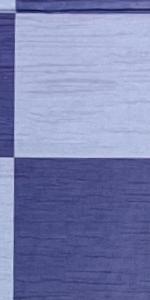
Label: Empty